九年级 · 立体几何学
(本小题 8.0 分)

如图是一个长方体的表面展开图, 每个面上都标注了字母和数据, 请根据要求回答

(1)如果 $A$ 面在长方体的底部, 那么面会在上面;

(2)求这个长方体的表面积和体积.

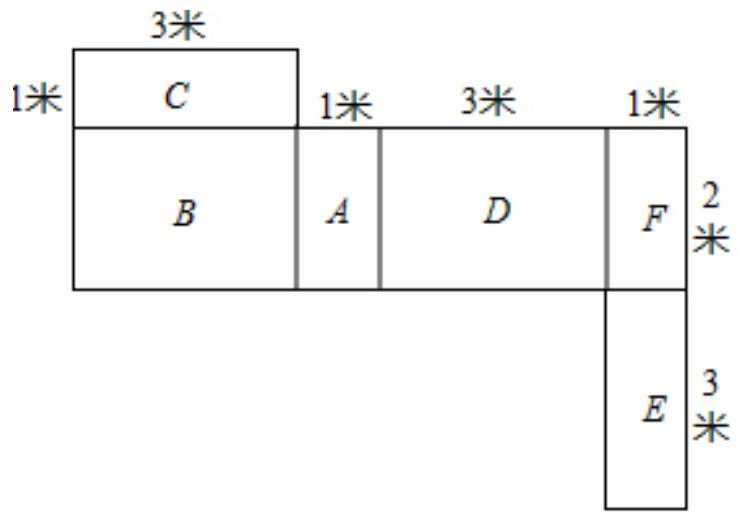
答案: 解: (1) $F$;

(2)这个长方体的表面积是: $2 \times(1 \times 3+1 \times 2+2 \times 3)=22\left(\right.$ 米 $\left.^{2}\right)$;

这个长方体的体积是: $1 \times 2 \times 3=6\left(\right.$ 米 $\left.^{3}\right)$.

【解析】

【分析】

本题考查了几何体的展开图, 利用了几何体展开图组成几何体时面与面之间的关系.

(1)根据展开图, 可得几何体, $A 、 B 、 C$ 是邻面, $D 、 F 、 E$ 是邻面, 根据 $A$ 面在底面, $F$ 会在上面,可得答案；

(2)由矩形的表面积和体积计算公式解答.

【解答】

解: (1) $A$ 与 $F$ 是对面, 所以如果 $A$ 面在长方体的底部, 那么 $F$ 面会在上面;

故答案为: $F$;

(2)见答案.